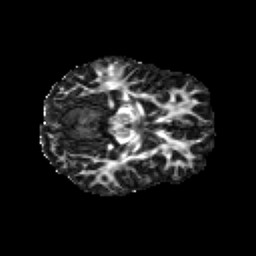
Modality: FA
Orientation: axial
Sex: male
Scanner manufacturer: siemens
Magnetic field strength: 3 T
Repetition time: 5 s
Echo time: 0.071 s